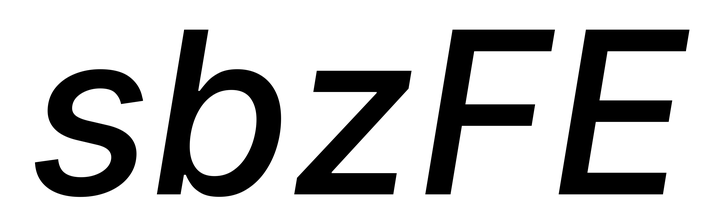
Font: Inter-Italic_Medium_Italic